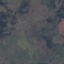
Land use / land cover class: HerbaceousVegetation